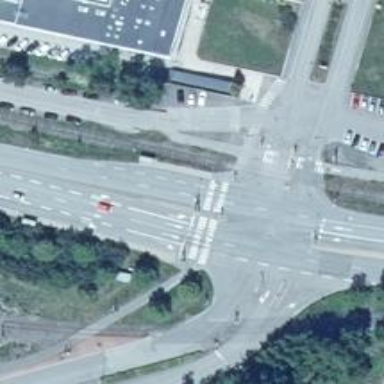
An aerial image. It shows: Railway crossing.